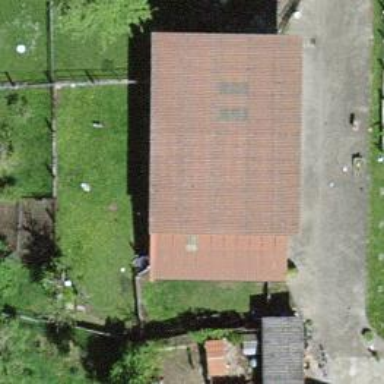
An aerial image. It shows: Farm auxiliary building.